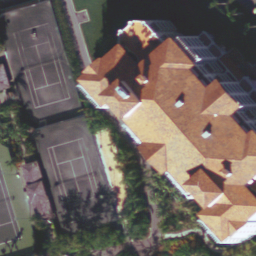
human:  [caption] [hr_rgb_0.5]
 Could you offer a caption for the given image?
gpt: Two tennis courts arranged in lines with some buildings beside .

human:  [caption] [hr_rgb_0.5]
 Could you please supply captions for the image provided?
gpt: There are two tennis courts arranged in lines with some buildings beside .

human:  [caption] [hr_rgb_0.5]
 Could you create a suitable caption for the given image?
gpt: Two tennis courts arranged neatly with some buildings beside .

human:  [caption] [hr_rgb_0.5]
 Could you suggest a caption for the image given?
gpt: There are two tennis courts arranged neatly with some buildings beside .

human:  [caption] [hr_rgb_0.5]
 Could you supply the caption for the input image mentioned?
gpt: There are two tennis courts arranged neatly with some buildings beside .